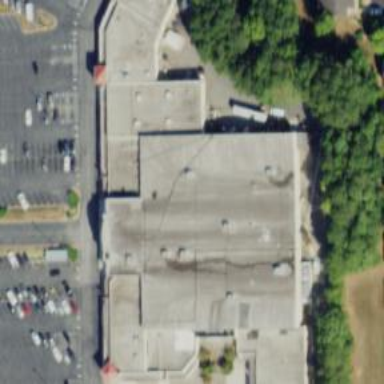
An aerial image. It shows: Supermarket.